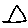
Label: triangle